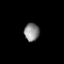
Tissue: prostate
Cell type: T cells
Senescence score: 0.2782
Nuclear area (px): 264
Mean DAPI intensity: 138.205